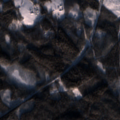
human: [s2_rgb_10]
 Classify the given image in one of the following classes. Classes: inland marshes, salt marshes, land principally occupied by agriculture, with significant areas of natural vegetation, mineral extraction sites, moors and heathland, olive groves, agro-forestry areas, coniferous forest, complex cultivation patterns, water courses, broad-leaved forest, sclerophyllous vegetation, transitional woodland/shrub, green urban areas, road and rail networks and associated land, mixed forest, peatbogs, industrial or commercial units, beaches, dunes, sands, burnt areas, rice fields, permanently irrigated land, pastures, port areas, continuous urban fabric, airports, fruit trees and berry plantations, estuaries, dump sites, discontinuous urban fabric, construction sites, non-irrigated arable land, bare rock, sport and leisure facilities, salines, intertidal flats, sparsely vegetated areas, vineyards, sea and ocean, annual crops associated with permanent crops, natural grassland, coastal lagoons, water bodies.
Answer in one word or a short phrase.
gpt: broad-leaved forest, coniferous forest, mixed forest, transitional woodland/shrub